【题型】填空题　【知识点】平面几何　【难度】medium
如图，将平行四边形 \(ABCD\) 绕点 \(A\) 旋转到平行四边形 \(AEFG\) 的位置，其中点 \(B\)、\(C\)、\(D\) 分别落在点 \(E\)、\(F\)、\(G\) 处，且点 \(B\)、\(E\)、\(D\)、\(F\) 在一直线上. 如果点 \(E\) 恰好是对角线 \(BD\) 的中点，那么 \(\frac{AB}{AD}\) 的值为\underline{\ \ \ \ \ \ }.

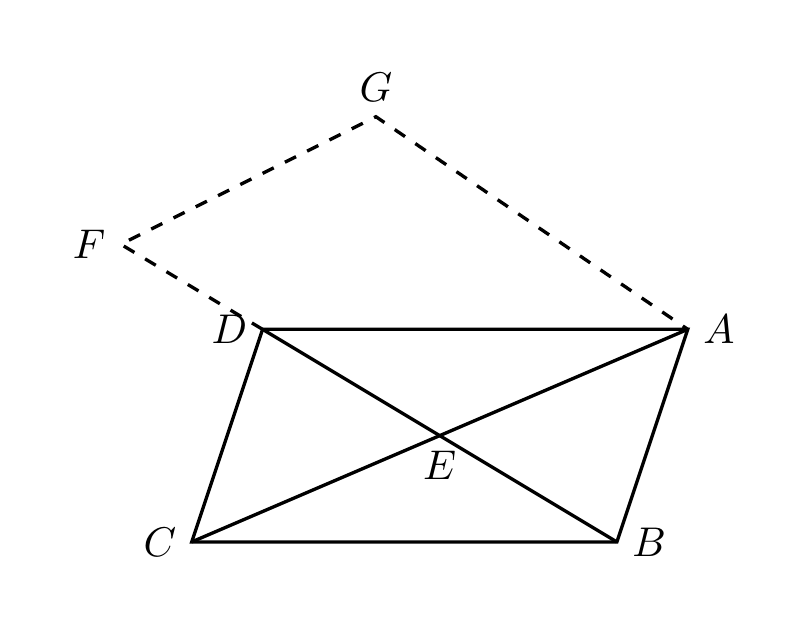
【解答】
【答案】\(\dfrac{\sqrt{2}}{2}\) / \(\dfrac{1}{2}\sqrt{2}\)

【分析】本题主要考查旋转的性质、平行四边形的性质、等腰三角形的判定、相似三角形的判定与性质等知识，利用相似三角形的性质求解是解答的关键.

设 \(AD=2a\)，根据平行四边形的性质和旋转性质得到 \(\angle 1=\angle 3\)，\(AB=AE\)，利用等腰三角形的性质和三角形的外角性质得到 \(\angle AEB=\angle DAB=\angle 4\)，进而利用等角对等边可得 \(BD=AD=2a\)，证明 \(\triangle BAE\backsim\triangle BDA\)，利用相似三角形的性质求得 \(AB=\sqrt{2}a\) 即可求解.

【详解】解：如图，设 \(AD=2a\)，

\(\because\) 四边形 \(ABCD\) 为平行四边形，

\(\therefore AD\parallel BC\)，

\(\therefore \angle 2=\angle 3\)，

由旋转的性质得 \(\angle 1=\angle 2\)，\(AB=AE\)，

\(\therefore \angle 1=\angle 3\)，\(\angle 4=\angle AEB\)，

\(\because \angle AEB=\angle 3+\angle DAE\)，\(\angle DAB=\angle 1+\angle DAE\)，

\(\therefore \angle AEB=\angle DAB=\angle 4\)，

\(\therefore BD=AD=2a\)，

\(\because\) 点 \(E\) 为 \(BD\) 的中点，

\(\therefore BE=a\)，

\(\because \angle 1=\angle 3\)，\(\angle 4\) 为公共角，

\noindent
$\therefore \triangle BAE \backsim \triangle BDA$,
\begin{flalign*}
&\therefore \frac{AB}{BD} = \frac{BE}{BA}, \quad \text{即} \quad \frac{AB}{2a} = \frac{a}{AB}, & \\
&\text{解得 } AB = \sqrt{2}a, & \\
&\therefore \frac{AB}{AD} = \frac{\sqrt{2}a}{2a} = \frac{\sqrt{2}}{2}. &
\end{flalign*}

故答案为：\(\frac{\sqrt{2}}{2}\).

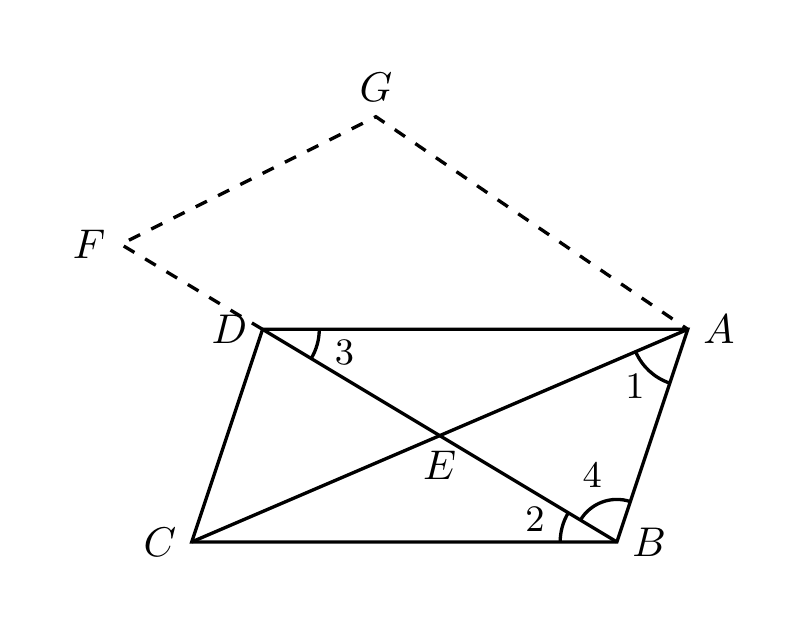